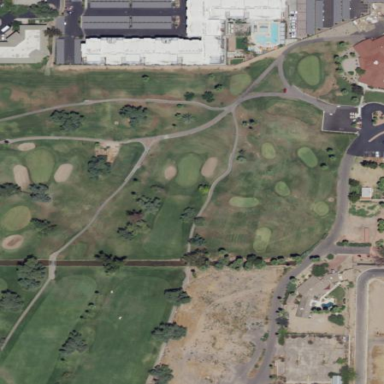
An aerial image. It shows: Driving range for golf on grass.